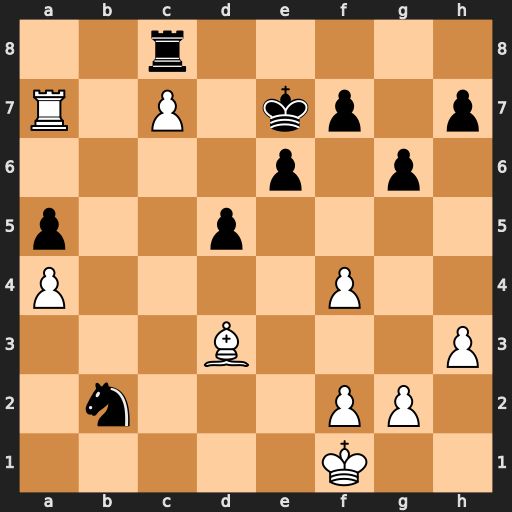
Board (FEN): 2r5/R1P1kp1p/4p1p1/p2p4/P4P2/3B3P/1n3PP1/5K2
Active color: w
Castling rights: -
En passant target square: -
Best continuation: Ba6 Kd7 Bxc8+